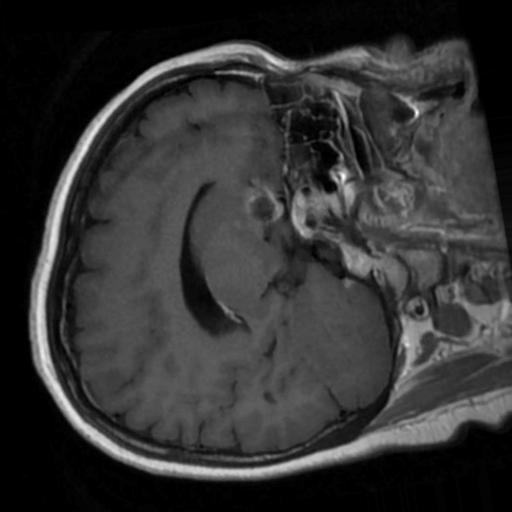
Label: brain_tumor